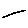
Label: line